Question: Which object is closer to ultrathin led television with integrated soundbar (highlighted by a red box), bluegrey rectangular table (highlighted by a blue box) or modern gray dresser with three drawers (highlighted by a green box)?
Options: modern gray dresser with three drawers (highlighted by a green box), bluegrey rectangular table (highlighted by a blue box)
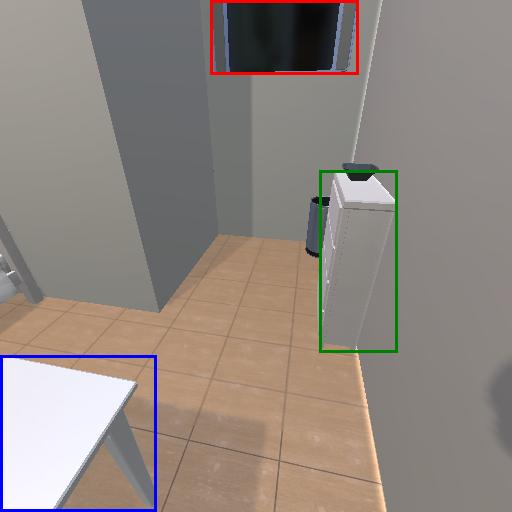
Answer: modern gray dresser with three drawers (highlighted by a green box)